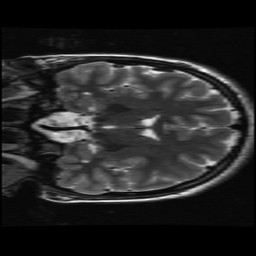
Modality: T2w
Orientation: coronal
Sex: female
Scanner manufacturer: ge
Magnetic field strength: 3 T
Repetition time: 5 s
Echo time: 0.1007 s